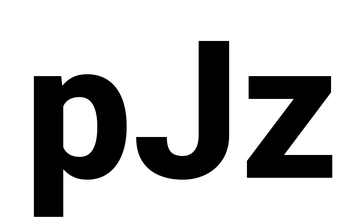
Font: Roboto_ExtraBold